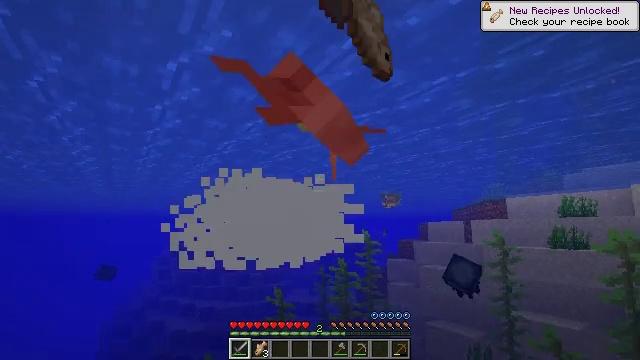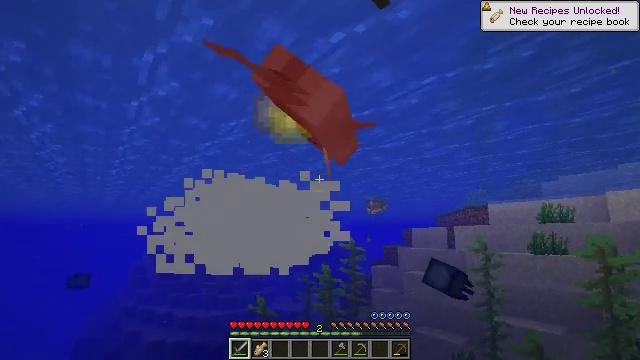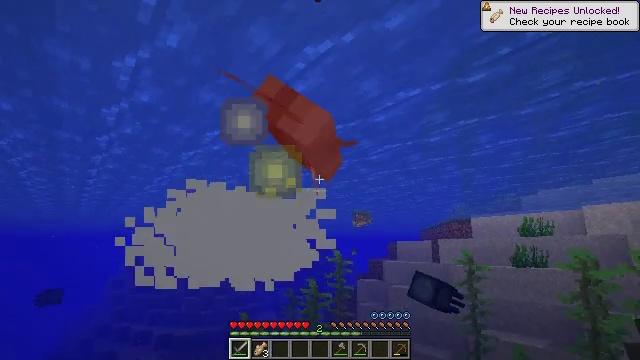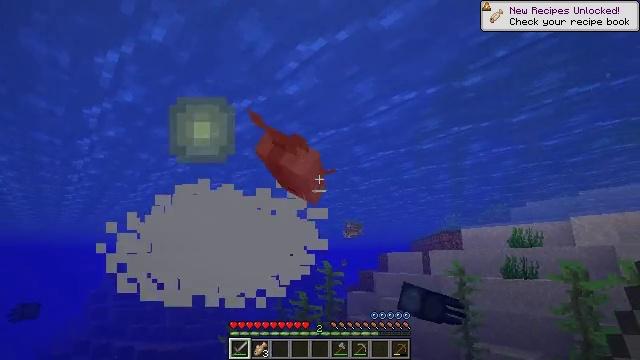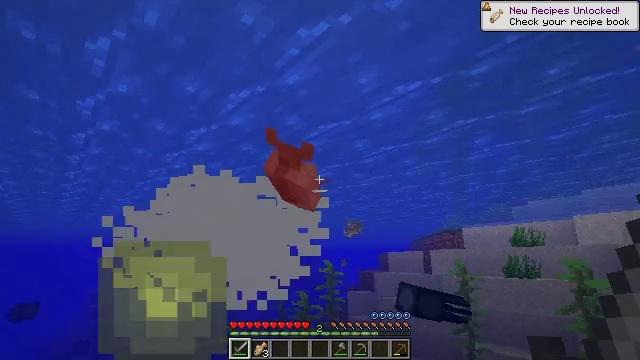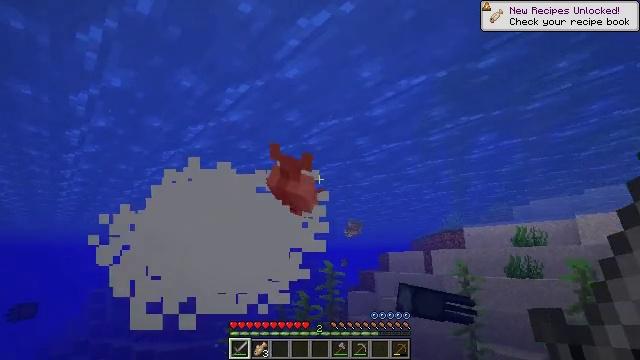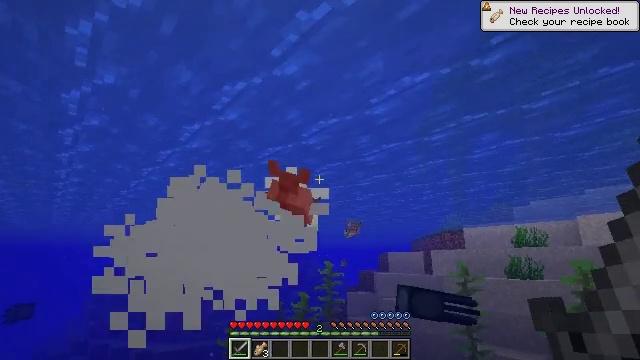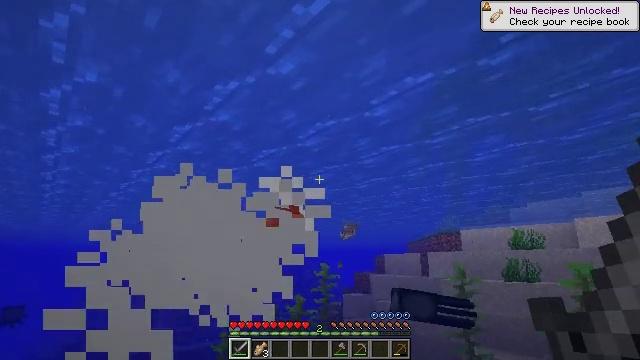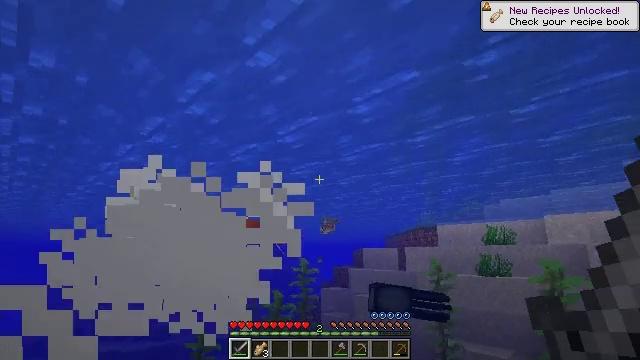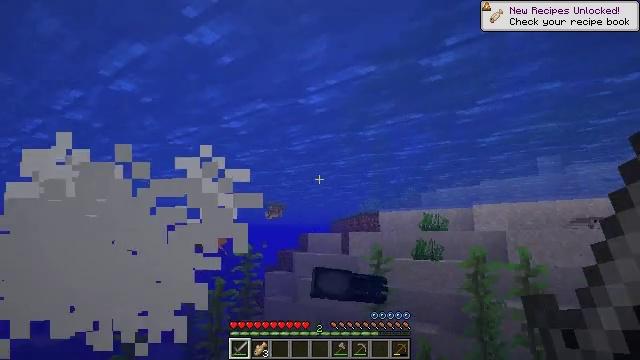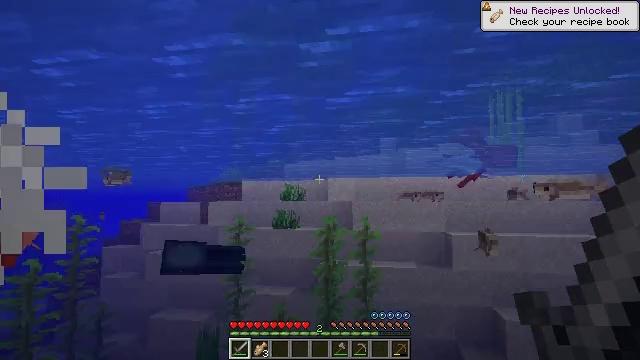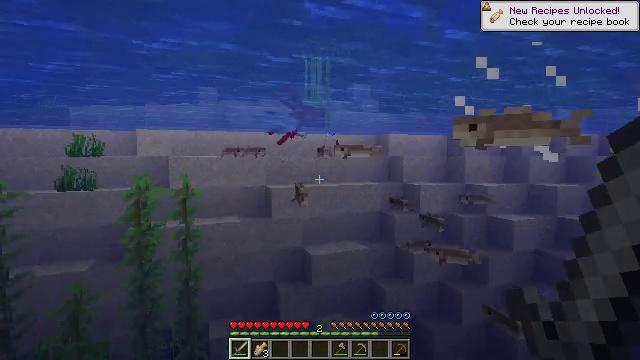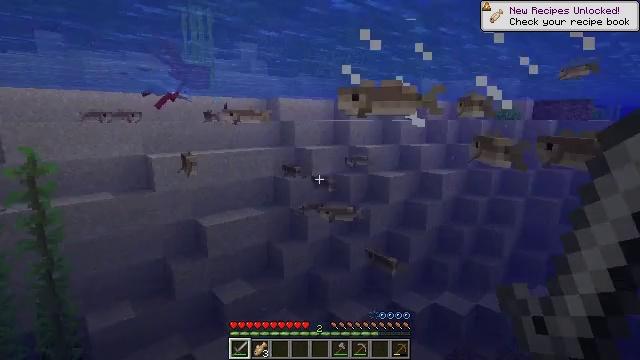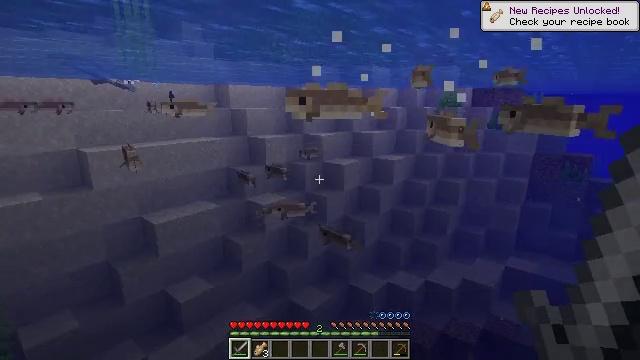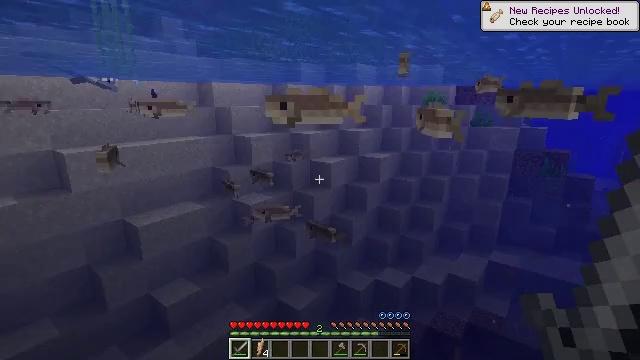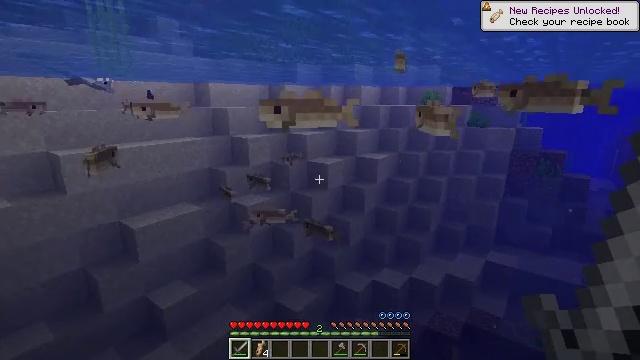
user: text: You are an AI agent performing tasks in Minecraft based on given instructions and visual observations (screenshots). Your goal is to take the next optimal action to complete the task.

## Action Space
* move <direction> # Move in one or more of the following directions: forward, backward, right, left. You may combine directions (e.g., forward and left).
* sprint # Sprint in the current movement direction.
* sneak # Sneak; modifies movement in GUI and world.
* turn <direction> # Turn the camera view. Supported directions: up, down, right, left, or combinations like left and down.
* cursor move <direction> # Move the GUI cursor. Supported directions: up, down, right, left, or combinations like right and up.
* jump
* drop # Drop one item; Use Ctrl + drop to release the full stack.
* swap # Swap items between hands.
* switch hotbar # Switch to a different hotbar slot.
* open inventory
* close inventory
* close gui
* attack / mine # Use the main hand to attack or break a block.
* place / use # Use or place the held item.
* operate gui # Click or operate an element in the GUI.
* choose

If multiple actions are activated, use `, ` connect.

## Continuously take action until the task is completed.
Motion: motion action
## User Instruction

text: Catch and defeat a cod.
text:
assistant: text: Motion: move forward, turn right and up
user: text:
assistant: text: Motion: move forward, turn right and up
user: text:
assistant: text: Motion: move forward, turn right and up
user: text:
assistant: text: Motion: move forward
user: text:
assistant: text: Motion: move forward, jump
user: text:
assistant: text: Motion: move forward, jump
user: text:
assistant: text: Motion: move forward, jump
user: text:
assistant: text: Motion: move forward, turn right and down, jump
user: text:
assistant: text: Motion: move forward, turn right and down, jump
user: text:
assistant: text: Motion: move forward, turn right and down, jump
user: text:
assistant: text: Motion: move forward, turn right and down, jump
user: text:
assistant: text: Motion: move forward, turn right and down
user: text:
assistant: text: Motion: move forward, turn right and down
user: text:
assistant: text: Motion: move forward, turn right
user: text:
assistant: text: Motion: move forward
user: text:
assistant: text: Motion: move forward
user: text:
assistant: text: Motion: move forward
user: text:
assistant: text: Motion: move forward
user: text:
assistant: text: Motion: move forward
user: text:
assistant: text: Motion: move forward
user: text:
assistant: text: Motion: move forward
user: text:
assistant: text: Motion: move forward, turn left and up
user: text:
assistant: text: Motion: move forward, turn left and up, attack / mine
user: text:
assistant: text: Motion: move forward, turn left, attack / mine
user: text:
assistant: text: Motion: move forward, turn left, attack / mine
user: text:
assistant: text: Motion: move forward
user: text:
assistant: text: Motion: move forward
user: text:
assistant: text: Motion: move forward
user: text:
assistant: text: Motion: move forward
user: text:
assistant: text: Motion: move forward, turn right and down